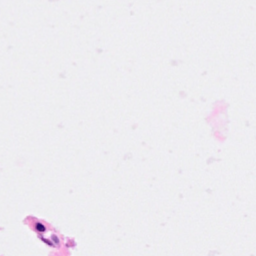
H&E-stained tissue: Breast